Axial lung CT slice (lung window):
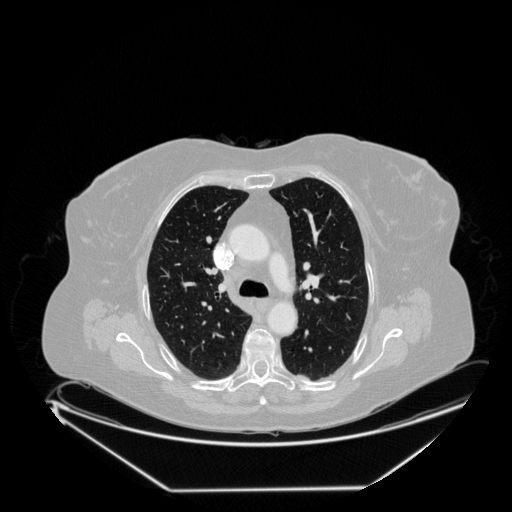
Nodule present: no